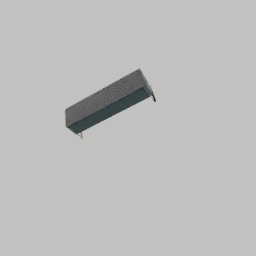
Label: furniture